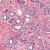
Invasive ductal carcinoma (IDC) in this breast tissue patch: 0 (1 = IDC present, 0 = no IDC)